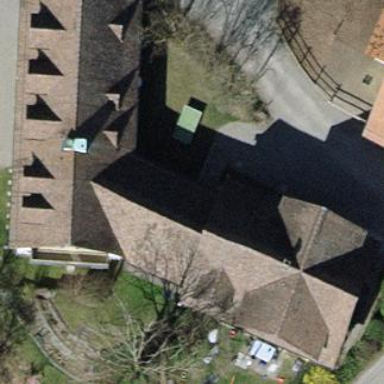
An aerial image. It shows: Gabled roof on building that houses apartments.